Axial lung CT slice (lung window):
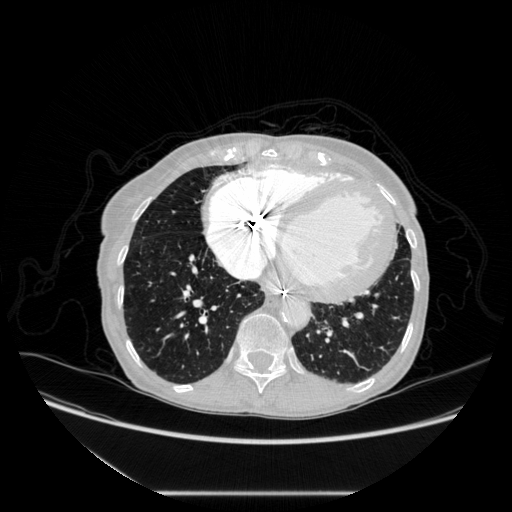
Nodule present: no